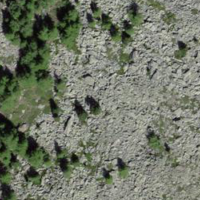
EUNIS habitat code: 48
Species observed at this site:
Oenanthe oenanthe
Marmota marmota
Parnassius apollo
Linaria cannabina